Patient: sex M, age 76
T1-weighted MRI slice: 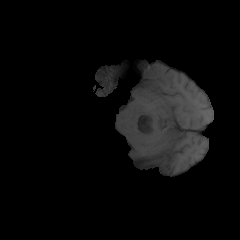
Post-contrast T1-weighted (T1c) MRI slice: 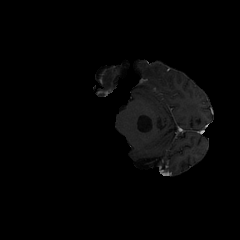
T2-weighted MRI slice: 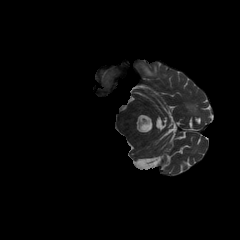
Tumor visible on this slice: yes
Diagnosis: Glioblastoma, IDH-wildtype
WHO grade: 4